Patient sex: F
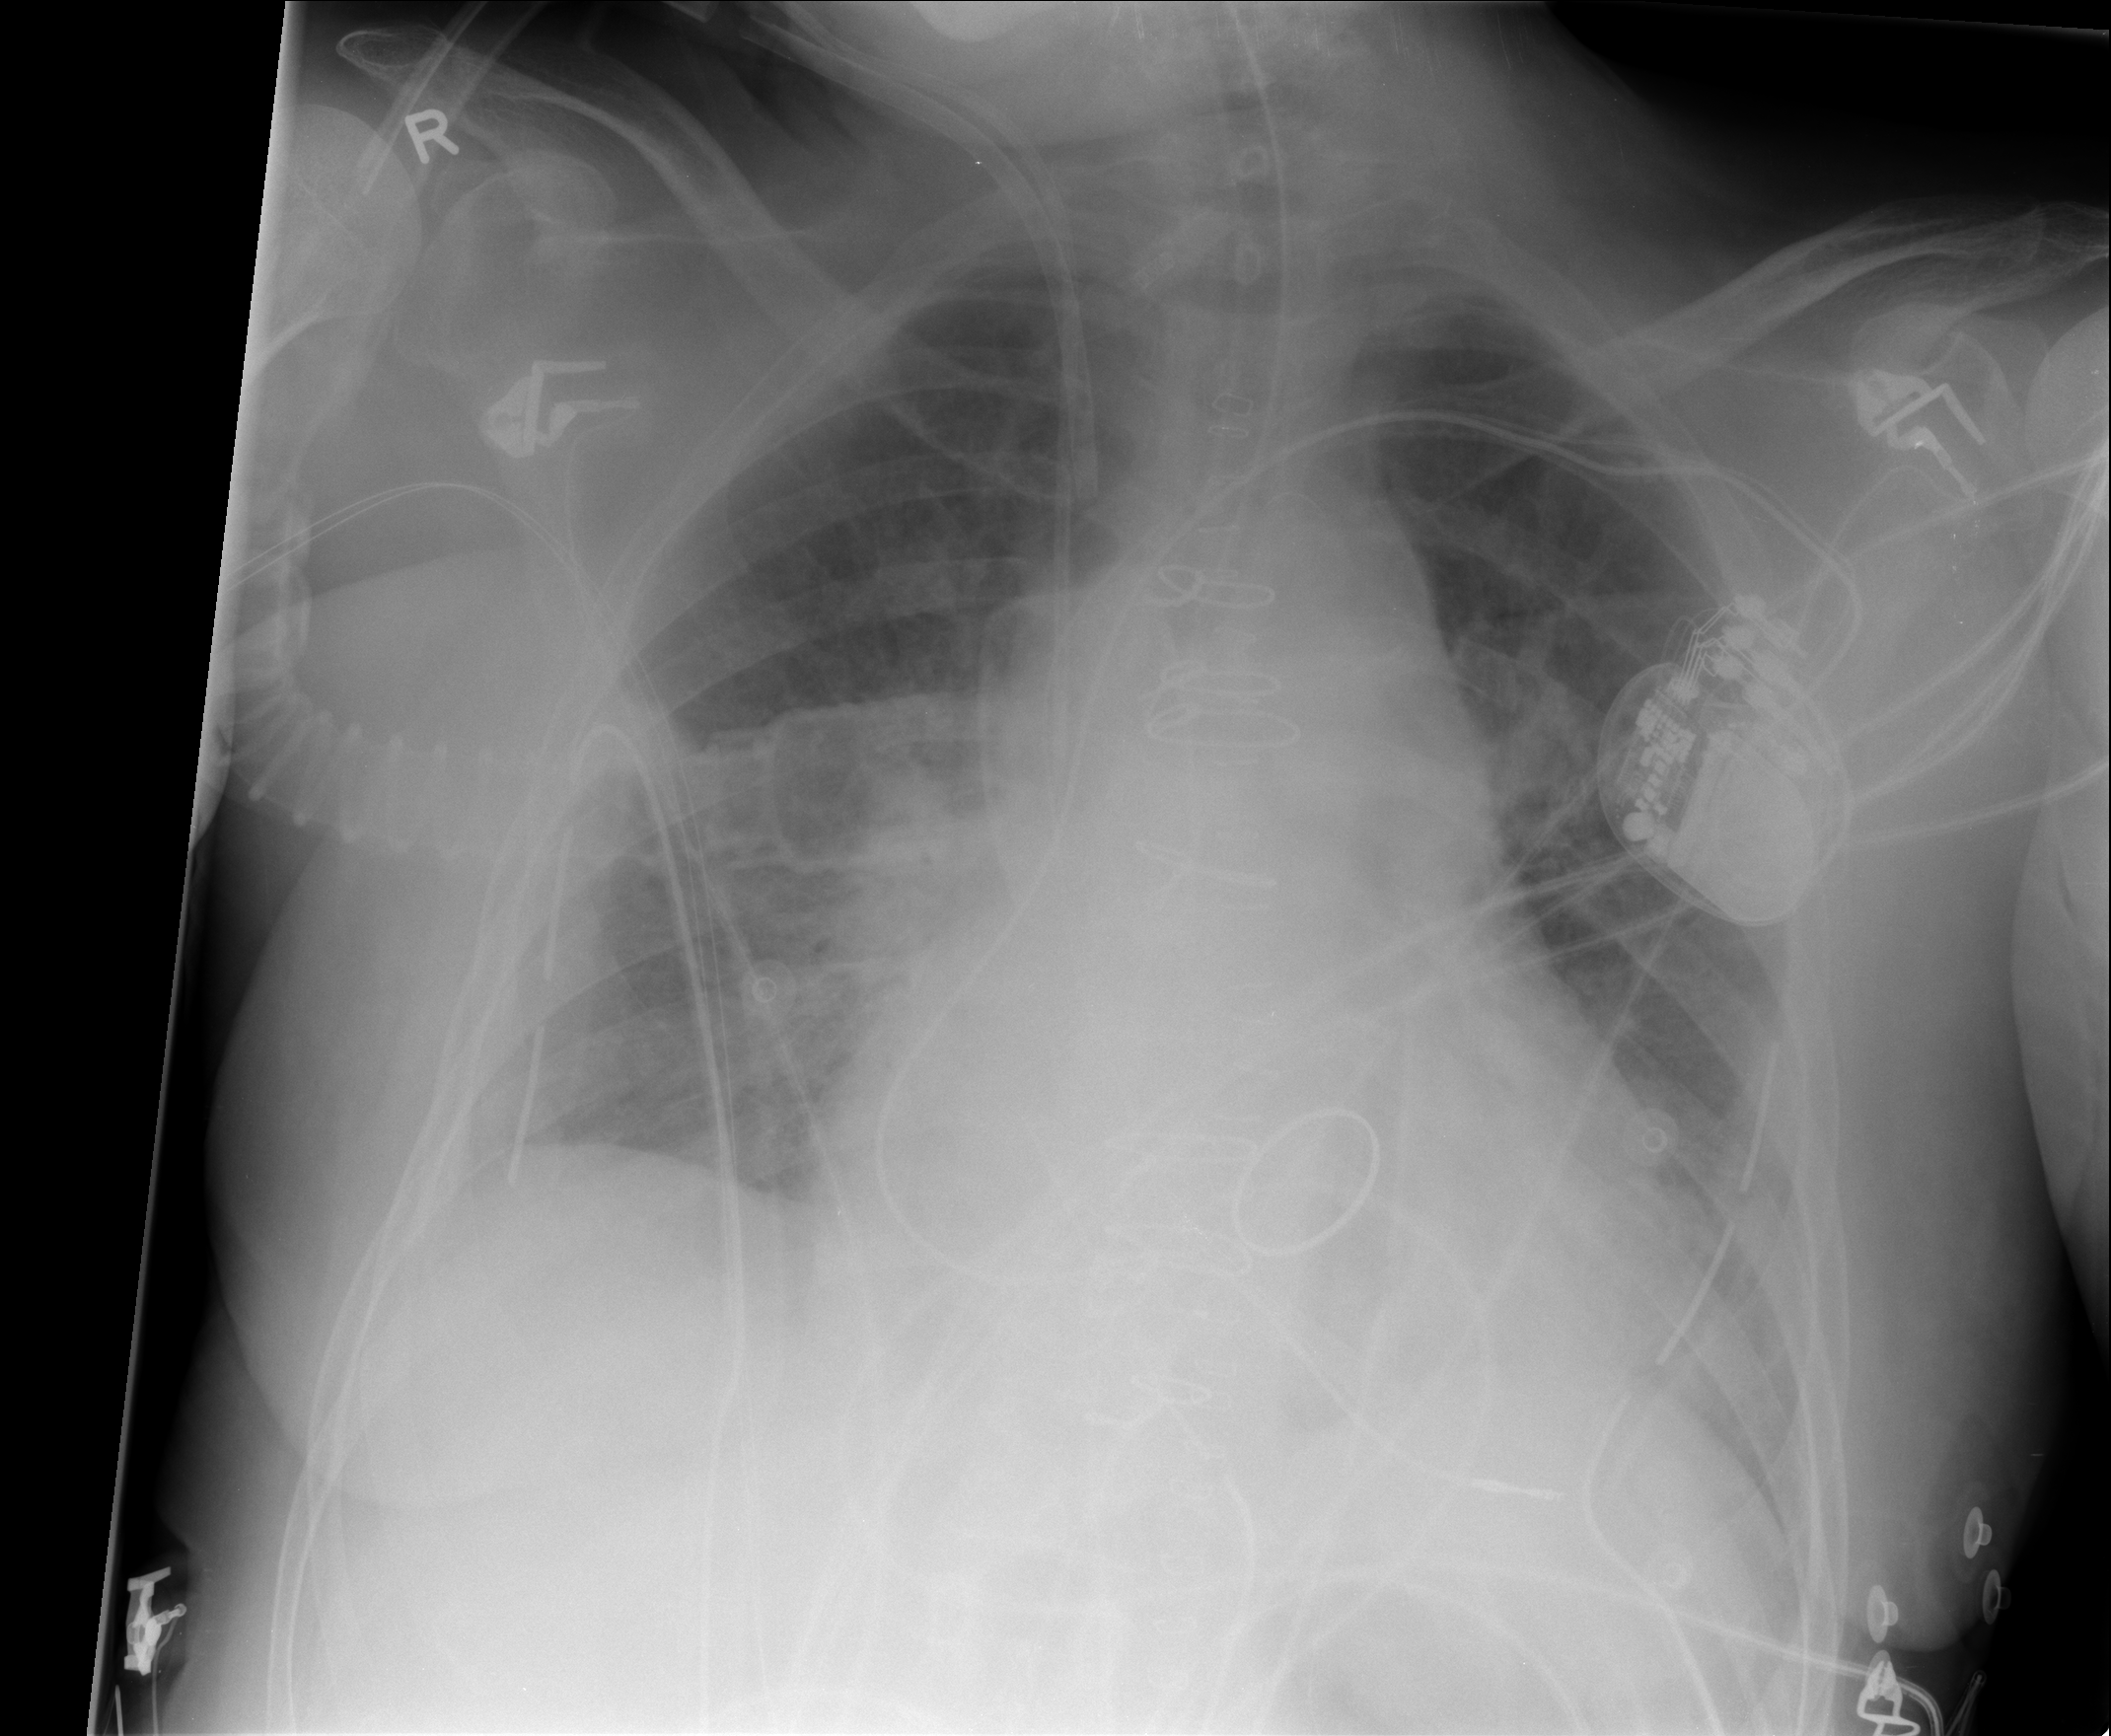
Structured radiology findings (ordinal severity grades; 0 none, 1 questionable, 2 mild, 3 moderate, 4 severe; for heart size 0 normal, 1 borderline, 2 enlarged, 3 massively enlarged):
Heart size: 2
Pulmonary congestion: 2
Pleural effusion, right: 0
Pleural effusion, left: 0
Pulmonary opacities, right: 0
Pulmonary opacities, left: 0
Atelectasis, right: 0
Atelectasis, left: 0